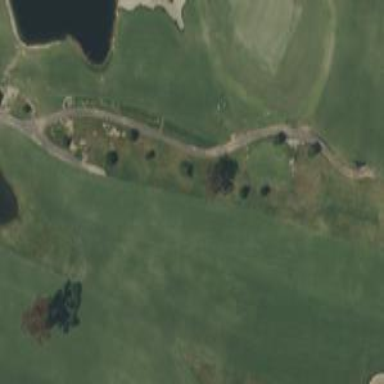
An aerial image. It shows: View of golf hole.